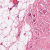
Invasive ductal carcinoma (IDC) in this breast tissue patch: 0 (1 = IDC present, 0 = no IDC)